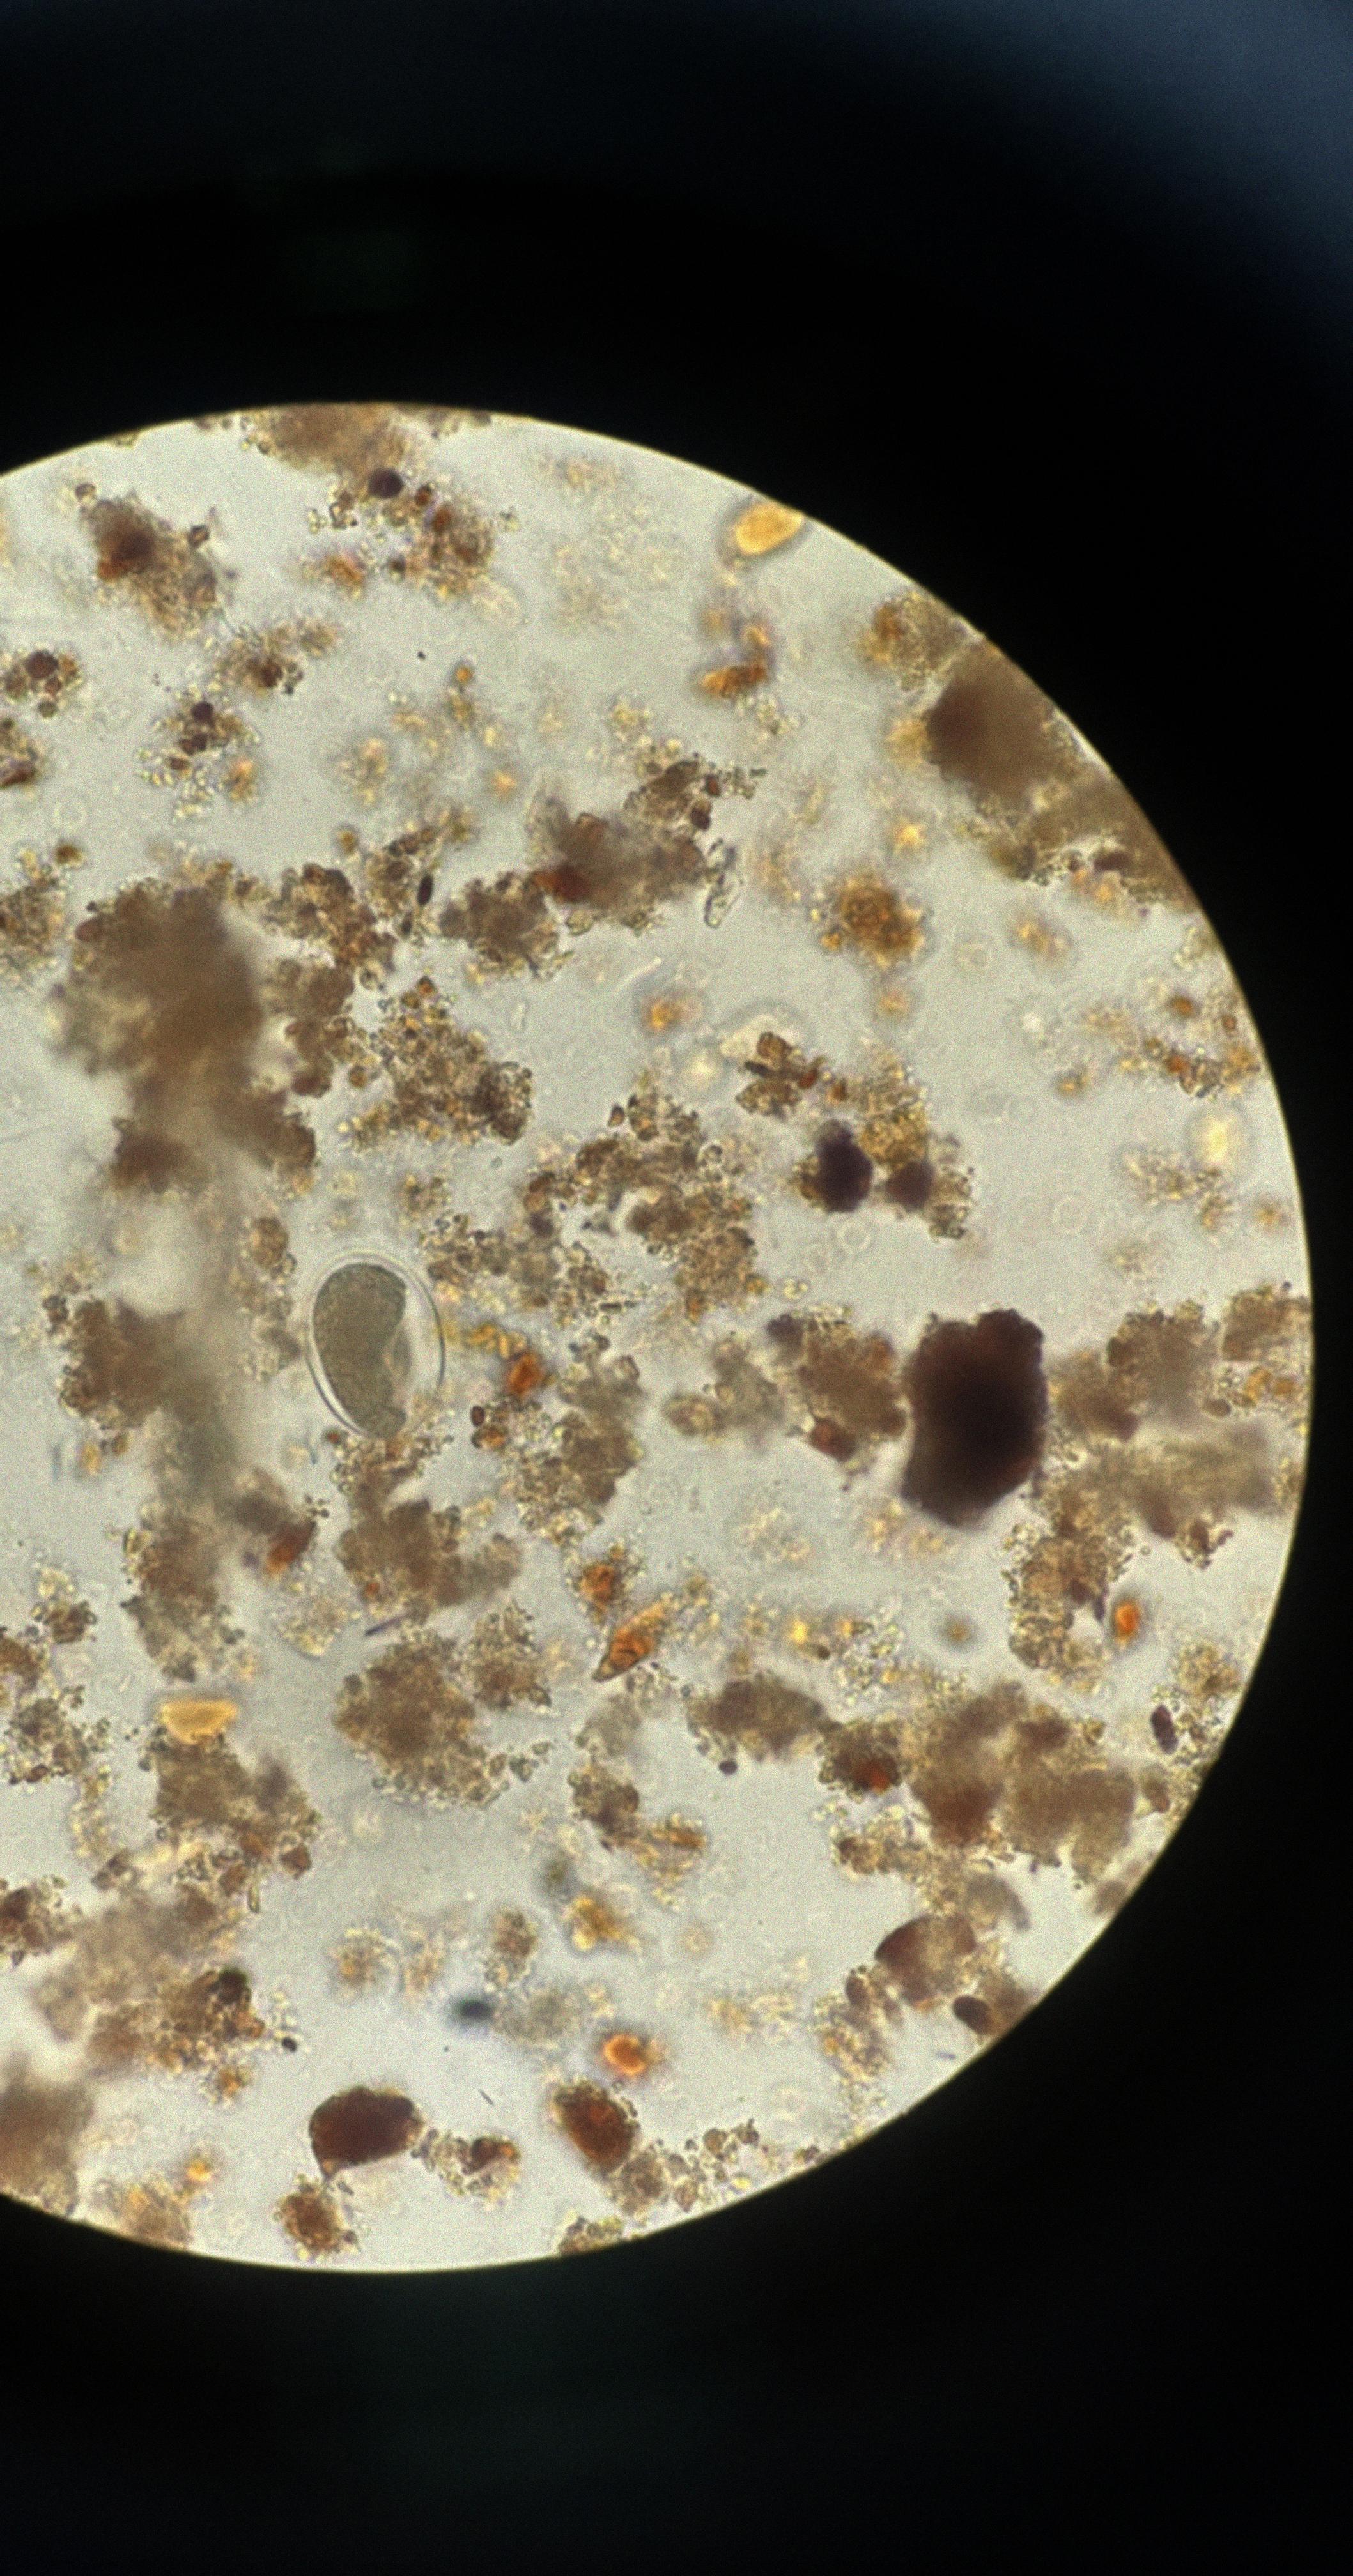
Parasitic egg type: Hookworm egg